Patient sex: M
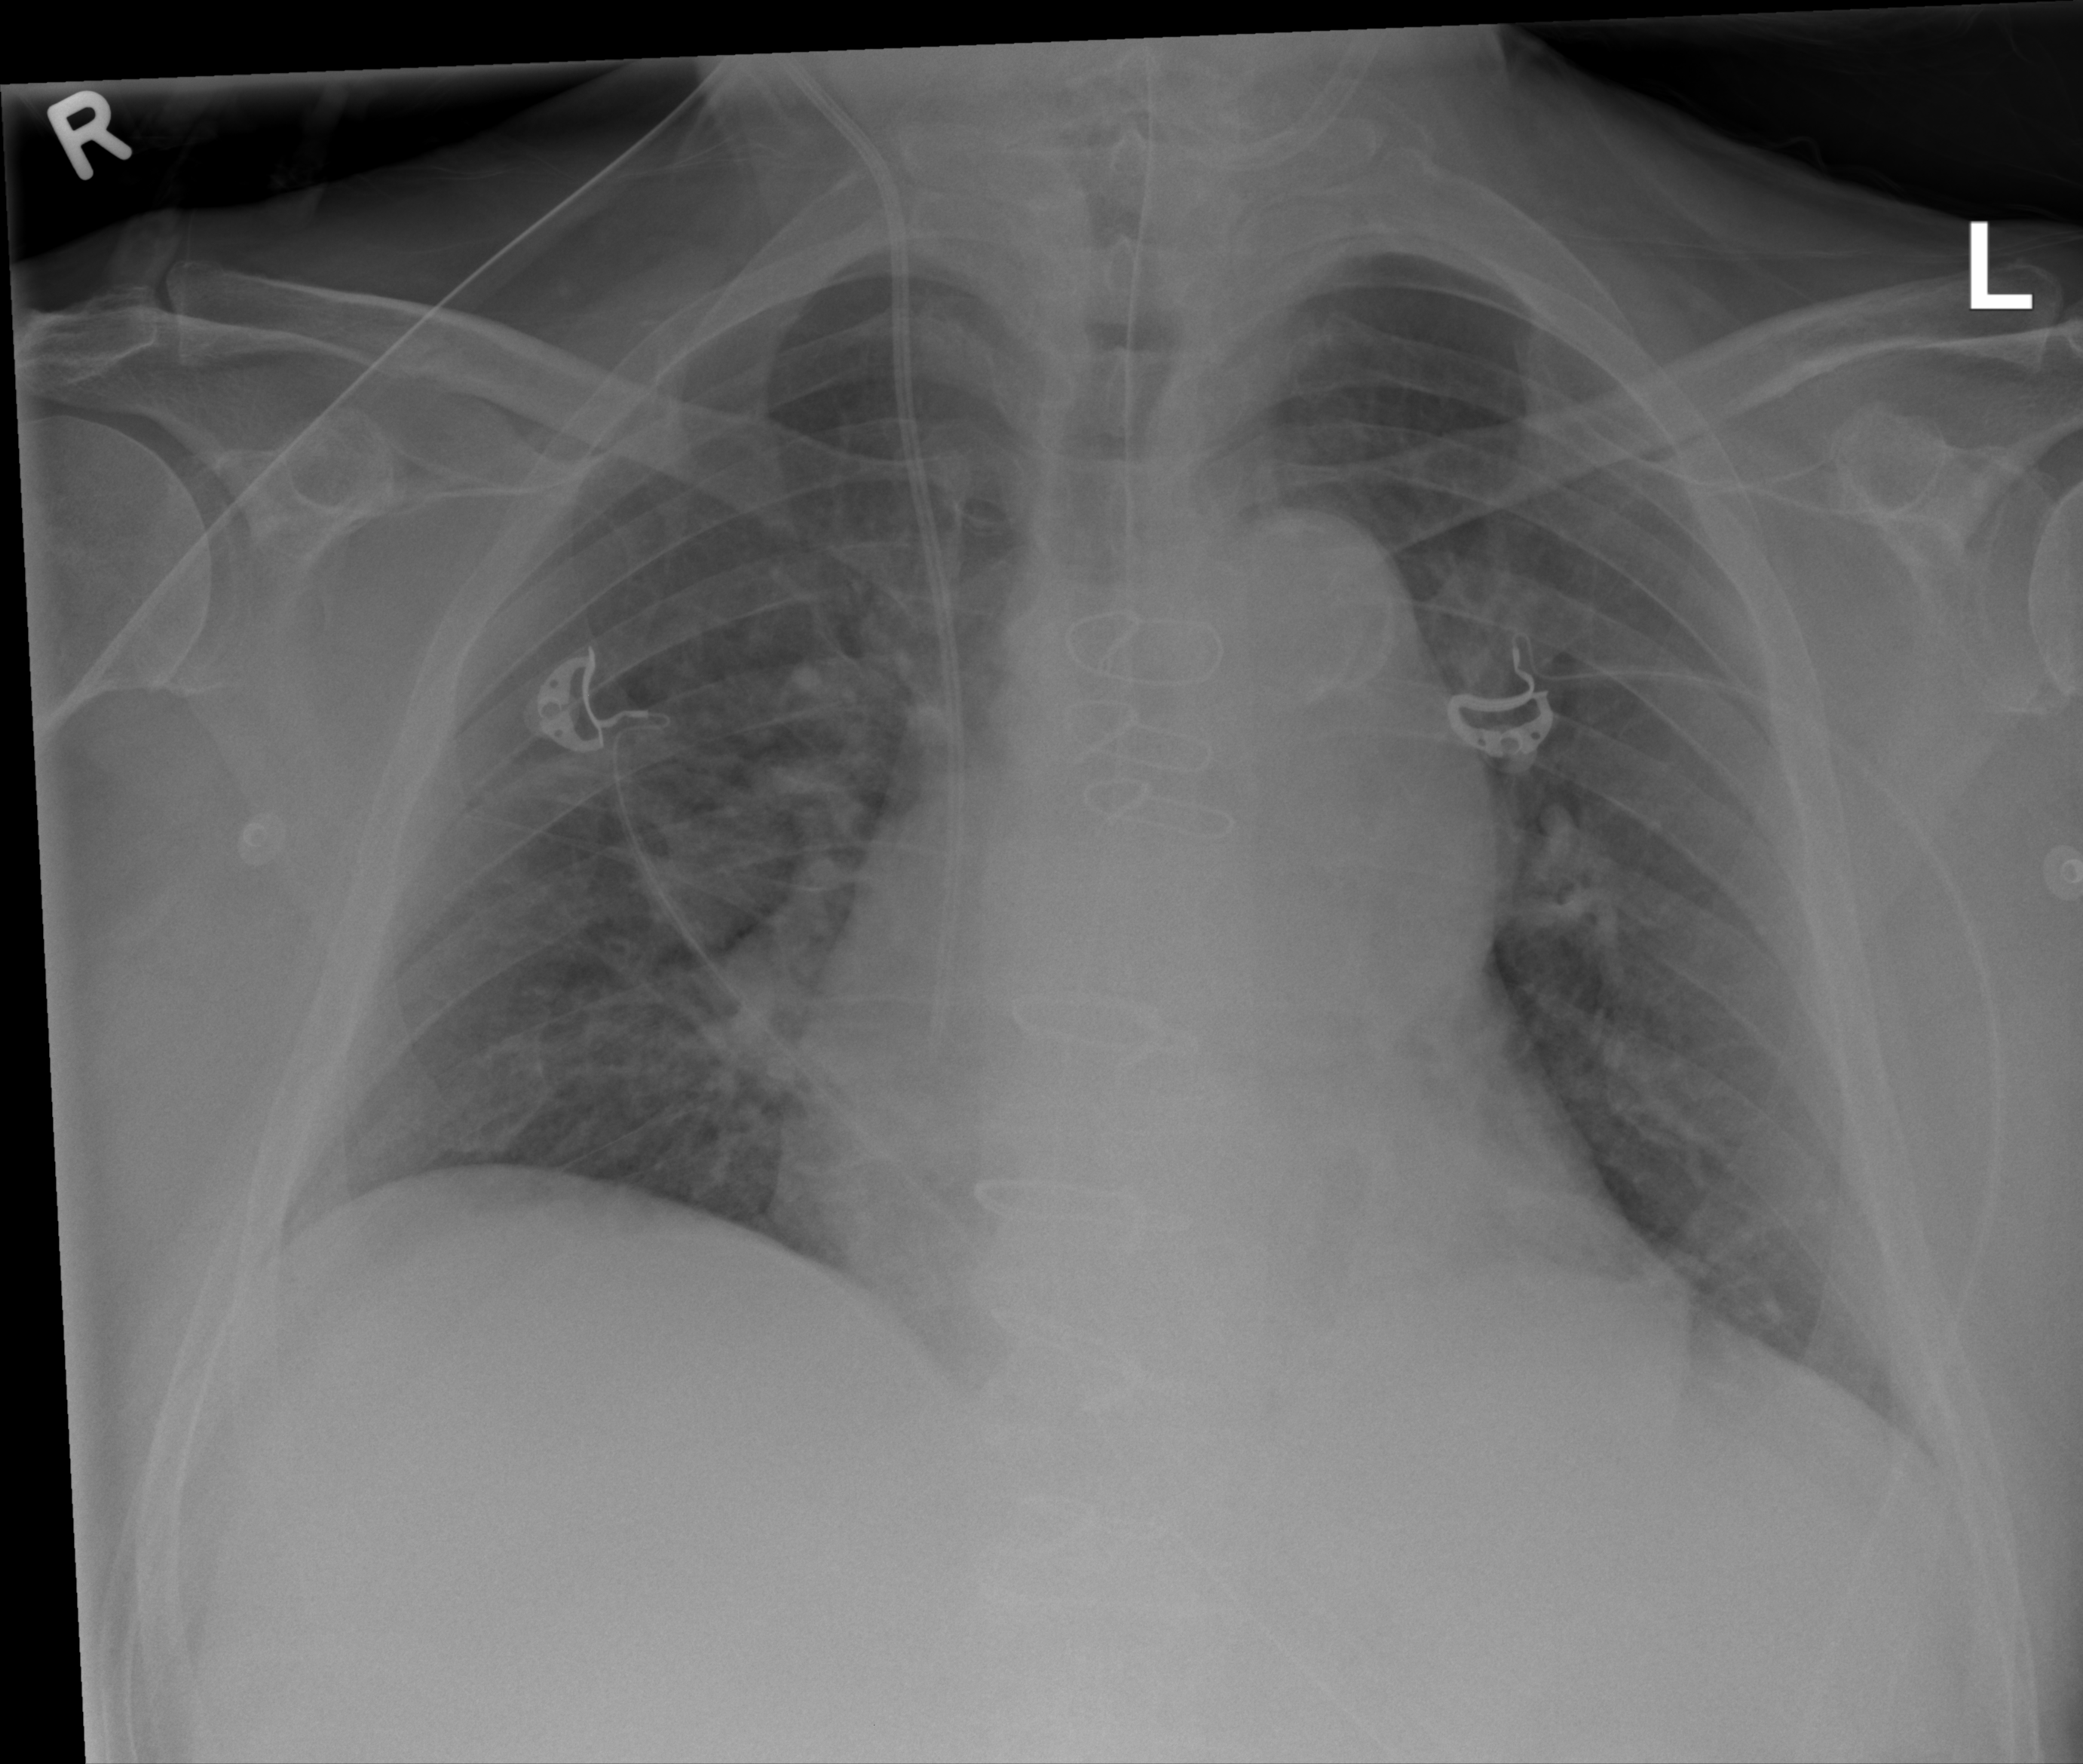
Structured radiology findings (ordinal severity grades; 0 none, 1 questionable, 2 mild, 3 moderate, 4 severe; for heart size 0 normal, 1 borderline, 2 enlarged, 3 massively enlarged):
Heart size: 1
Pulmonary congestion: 1
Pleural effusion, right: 0
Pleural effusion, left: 0
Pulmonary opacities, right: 0
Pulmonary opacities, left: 0
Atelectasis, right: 0
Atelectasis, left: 0